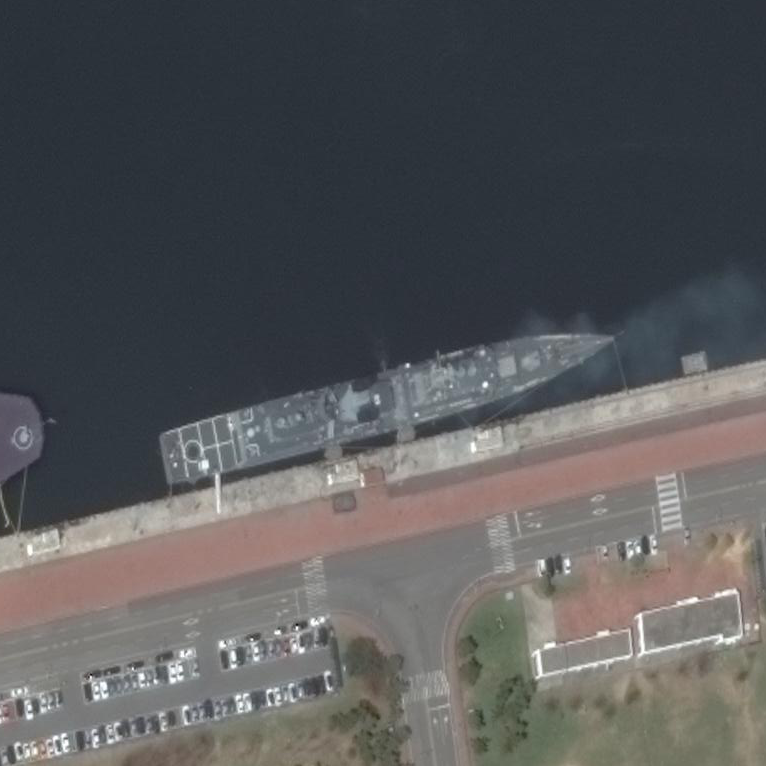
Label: cruiser